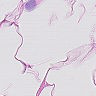
Metastatic tissue present: no